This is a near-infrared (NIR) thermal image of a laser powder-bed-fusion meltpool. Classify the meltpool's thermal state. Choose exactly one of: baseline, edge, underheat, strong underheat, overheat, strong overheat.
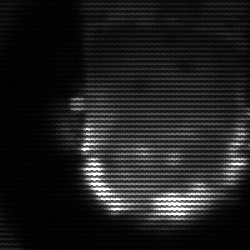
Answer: baseline